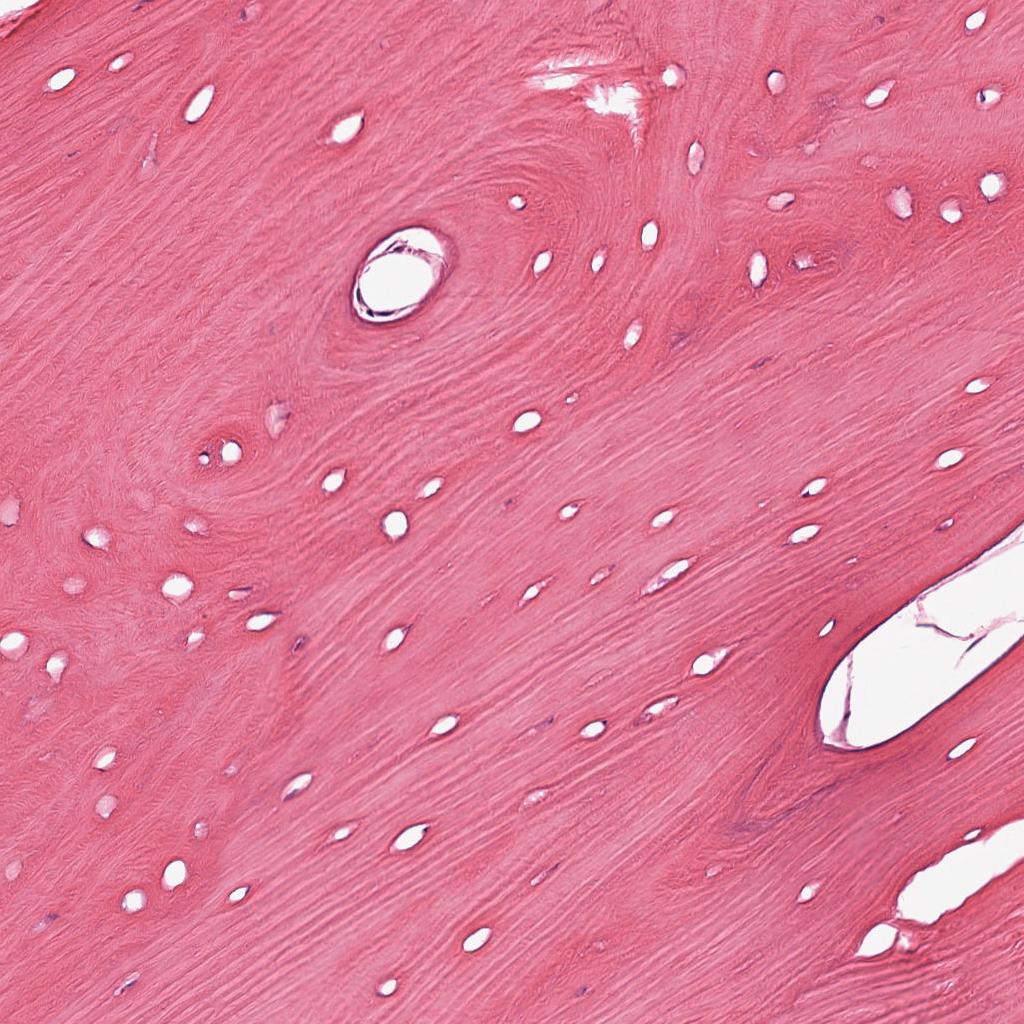
Label: Non-Tumor